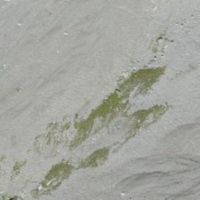
EUNIS habitat code: 48
Species observed at this site:
Vanessa cardui
Oenanthe oenanthe